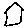
Label: house